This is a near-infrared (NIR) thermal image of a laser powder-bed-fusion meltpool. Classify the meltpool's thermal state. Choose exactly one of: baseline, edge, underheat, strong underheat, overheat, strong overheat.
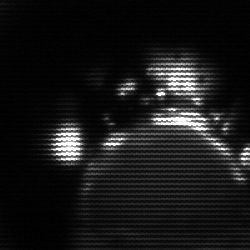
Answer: baseline